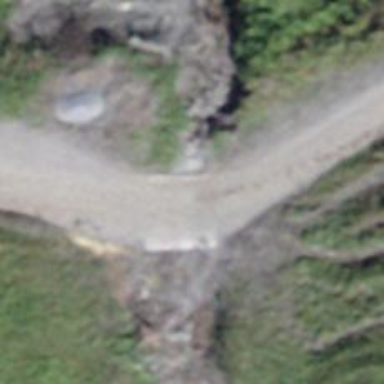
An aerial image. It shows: Asphalt road with ford.